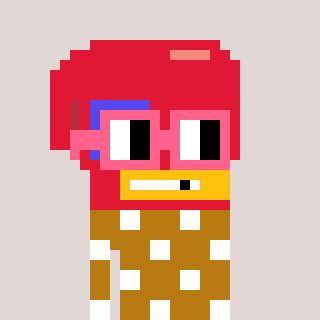
a pixel art character with square pink glasses, a boxing glove-shaped head and a gold-colored body on a warm background